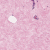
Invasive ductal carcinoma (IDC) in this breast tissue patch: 0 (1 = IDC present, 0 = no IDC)